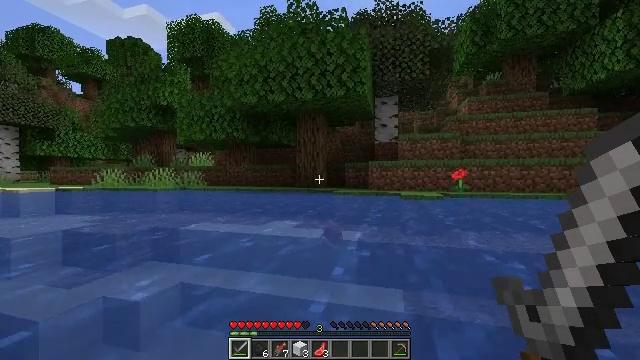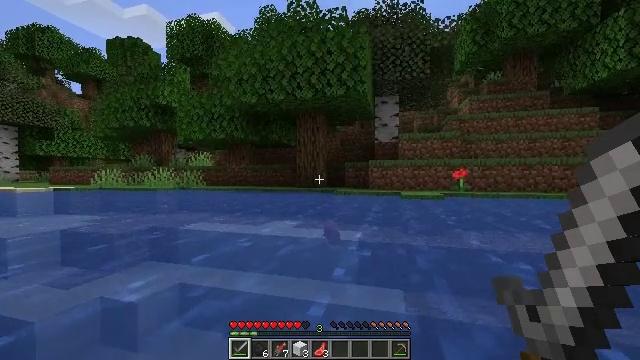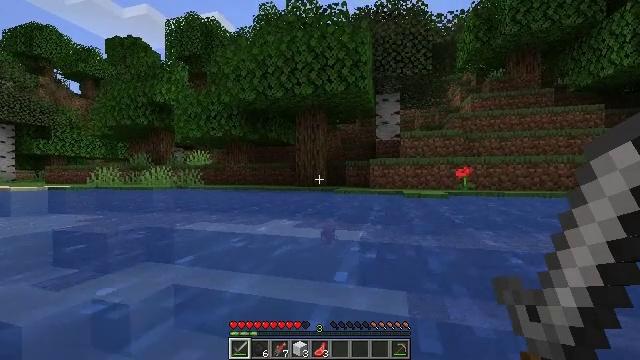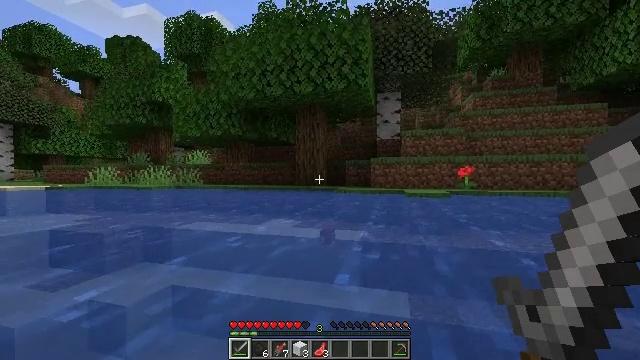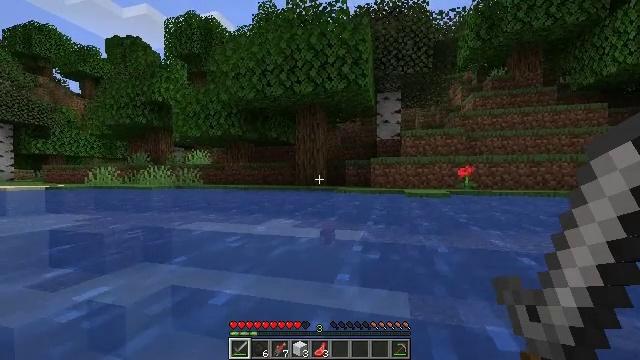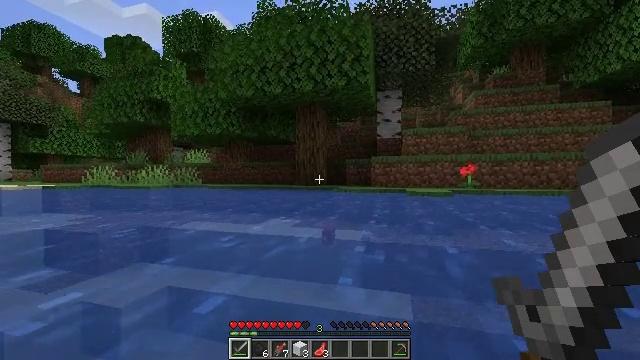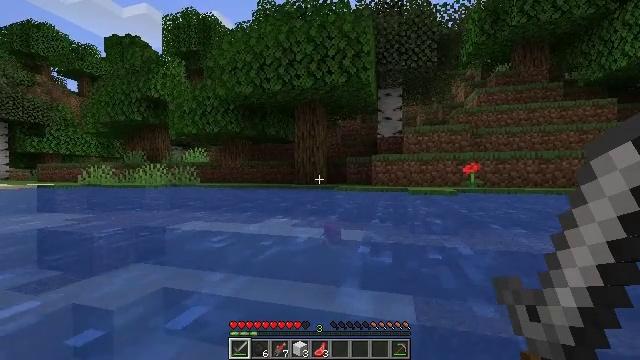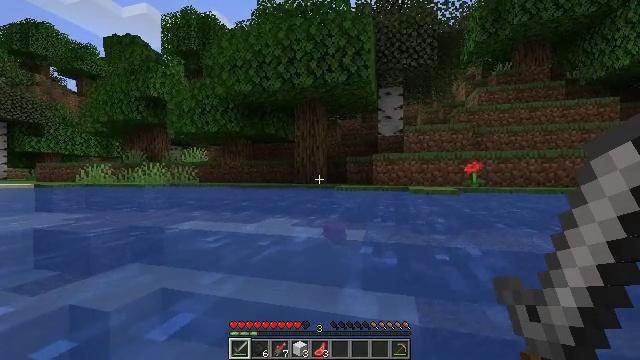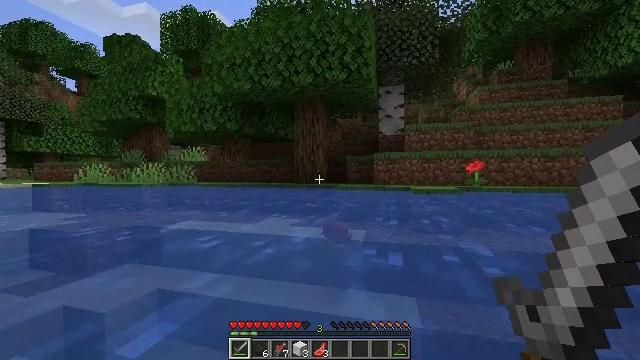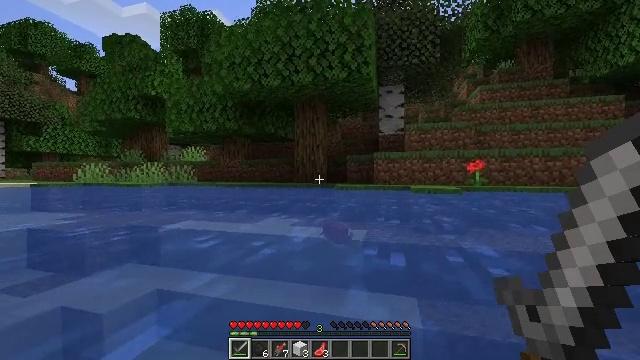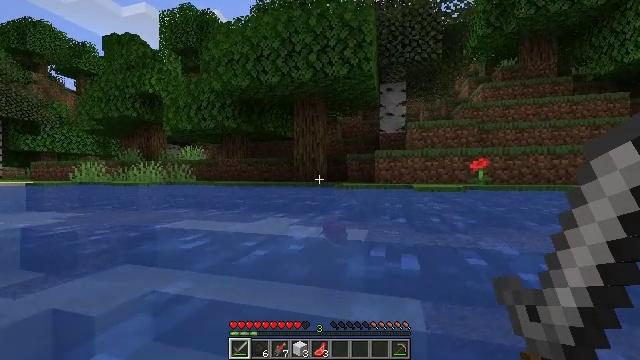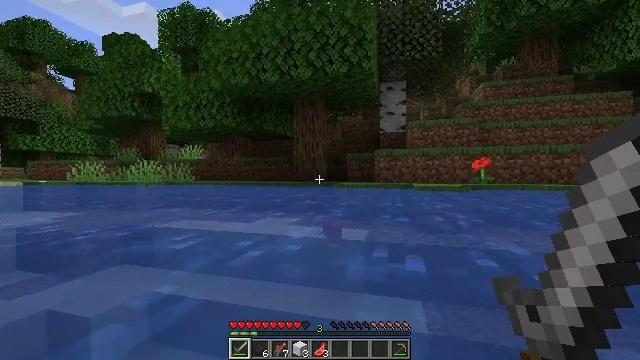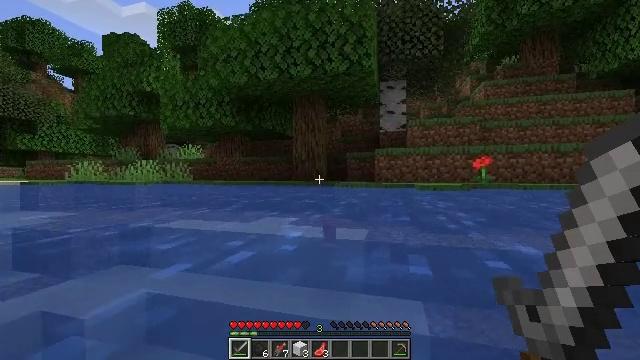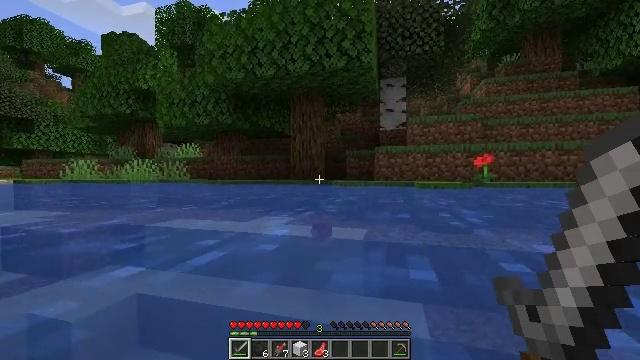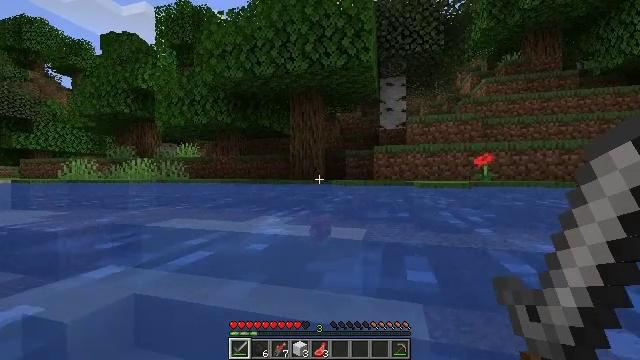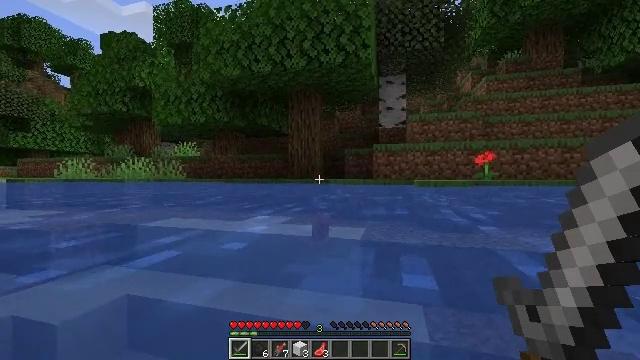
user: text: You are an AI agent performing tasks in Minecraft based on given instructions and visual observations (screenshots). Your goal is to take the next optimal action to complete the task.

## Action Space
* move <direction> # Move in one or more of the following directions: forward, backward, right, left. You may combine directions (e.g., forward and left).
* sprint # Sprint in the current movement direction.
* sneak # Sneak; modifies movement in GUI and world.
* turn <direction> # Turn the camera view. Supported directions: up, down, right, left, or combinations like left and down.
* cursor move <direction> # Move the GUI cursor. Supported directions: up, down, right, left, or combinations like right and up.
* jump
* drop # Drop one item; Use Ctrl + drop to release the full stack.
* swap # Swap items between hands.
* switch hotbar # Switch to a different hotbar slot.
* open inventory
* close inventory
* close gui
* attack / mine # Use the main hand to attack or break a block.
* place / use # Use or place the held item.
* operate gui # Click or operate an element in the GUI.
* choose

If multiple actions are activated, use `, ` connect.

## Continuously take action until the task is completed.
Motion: motion action
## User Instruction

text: Kill the salmon.
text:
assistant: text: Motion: move forward
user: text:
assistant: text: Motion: move forward
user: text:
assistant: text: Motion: move forward
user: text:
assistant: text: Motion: move forward
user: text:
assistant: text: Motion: move forward
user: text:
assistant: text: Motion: move forward
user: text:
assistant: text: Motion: move forward
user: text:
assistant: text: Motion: move forward
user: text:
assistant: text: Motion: move forward
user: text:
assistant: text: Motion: move forward
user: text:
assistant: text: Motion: move forward and move right
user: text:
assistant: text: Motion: move forward and move right
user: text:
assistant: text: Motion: move forward and move right
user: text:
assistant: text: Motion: move forward and move right
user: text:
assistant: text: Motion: move forward
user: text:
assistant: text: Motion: move forward
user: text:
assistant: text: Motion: move forward
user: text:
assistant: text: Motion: move forward
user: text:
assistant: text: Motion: move forward
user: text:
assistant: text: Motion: move forward
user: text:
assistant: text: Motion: move forward
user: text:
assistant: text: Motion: move forward
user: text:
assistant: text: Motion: move forward
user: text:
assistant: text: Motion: move forward
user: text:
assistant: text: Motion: move forward
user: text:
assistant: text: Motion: move forward
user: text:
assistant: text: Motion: move forward, turn left
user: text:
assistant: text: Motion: move forward, turn left
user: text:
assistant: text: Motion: move forward
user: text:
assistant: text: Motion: move forward